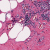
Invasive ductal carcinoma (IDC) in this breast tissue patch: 0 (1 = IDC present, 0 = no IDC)